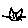
Label: cat